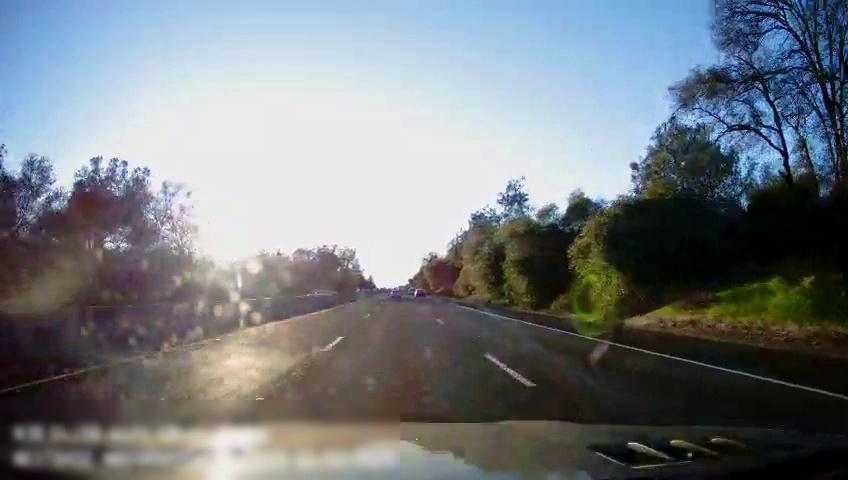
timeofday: Day
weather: Cloudy
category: Drivable Space
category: Vehicles | Car
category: Vehicles | Car
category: Lanes | Alternate Lane
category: Lanes | Current Lane
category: Lanes | Current Lane
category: Lanes | Alternate Lane